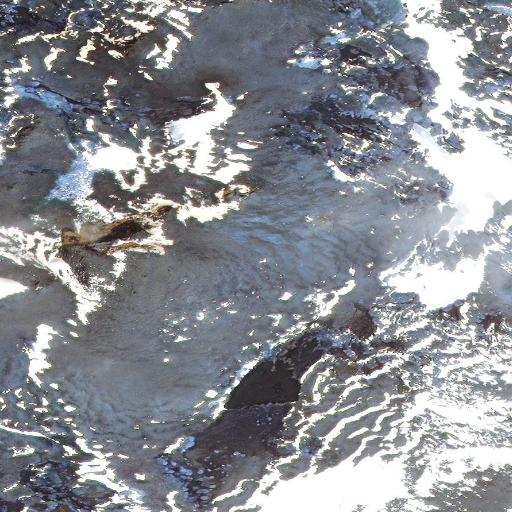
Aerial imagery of mountain in Alaska named Rex Hill containing only unknown